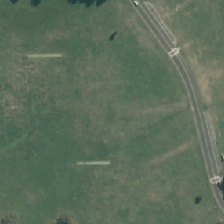
Land cover: urban_parkland